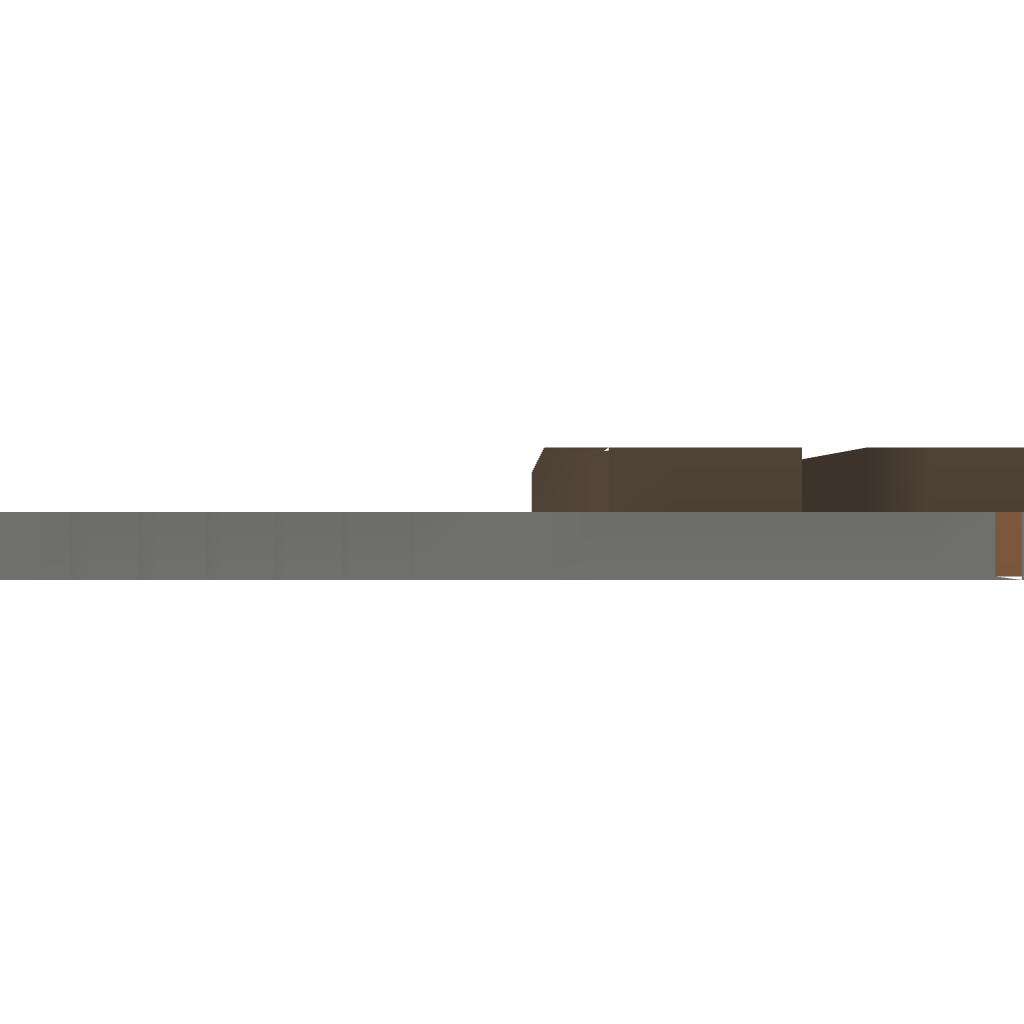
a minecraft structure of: Basic Farm